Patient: sex M, age 76
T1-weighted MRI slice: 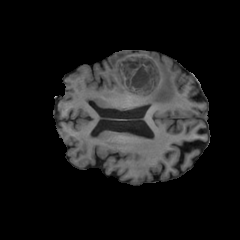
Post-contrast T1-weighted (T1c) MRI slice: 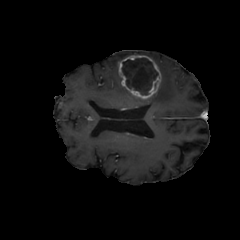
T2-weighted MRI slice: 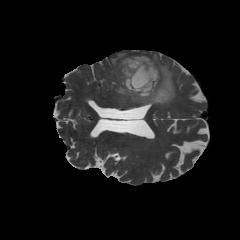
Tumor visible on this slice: yes
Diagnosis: Glioblastoma, IDH-wildtype
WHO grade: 4